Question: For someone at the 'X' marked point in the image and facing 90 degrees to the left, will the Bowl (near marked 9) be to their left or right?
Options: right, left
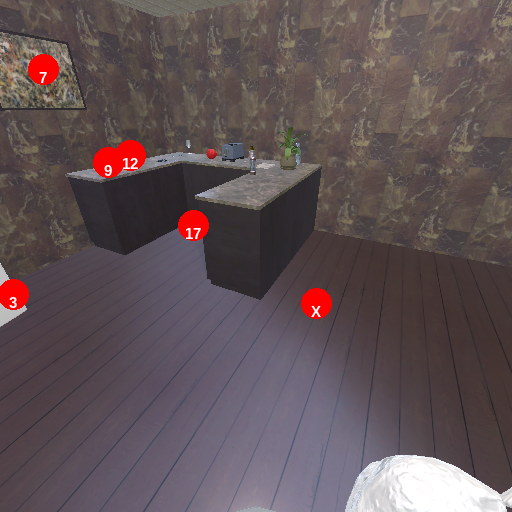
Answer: right